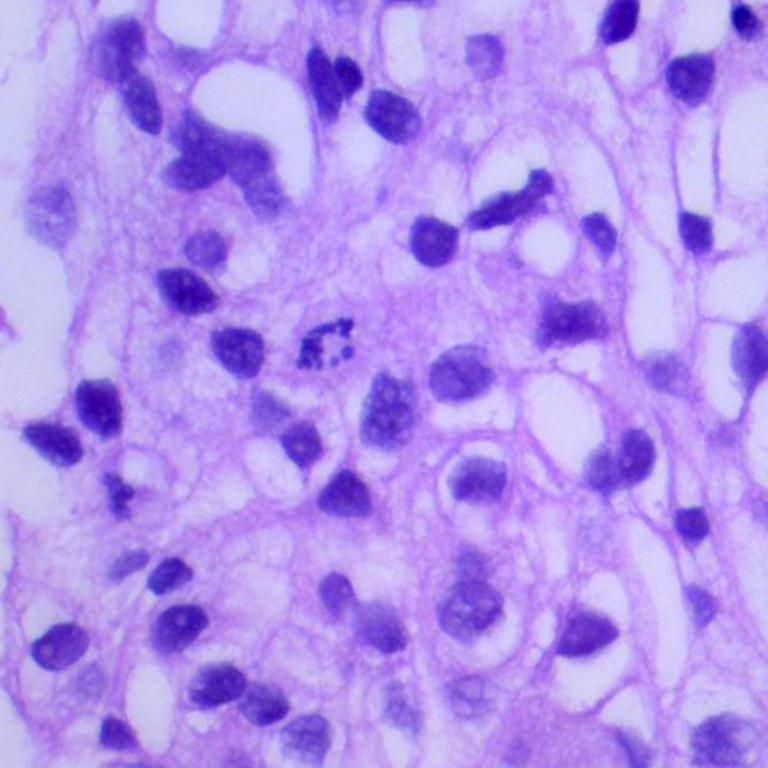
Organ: lung
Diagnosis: squamous carcinomas